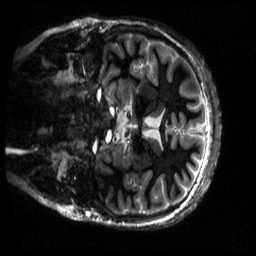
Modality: MP2RAGE
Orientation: coronal
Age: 20
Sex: female
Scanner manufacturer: siemens
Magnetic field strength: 6.98 T
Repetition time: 6 s
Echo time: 0.00283 s